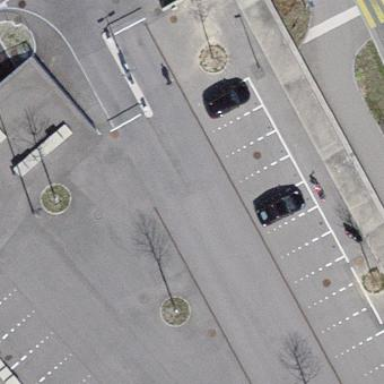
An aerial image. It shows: Bicycle parking shed with asphalt surface.